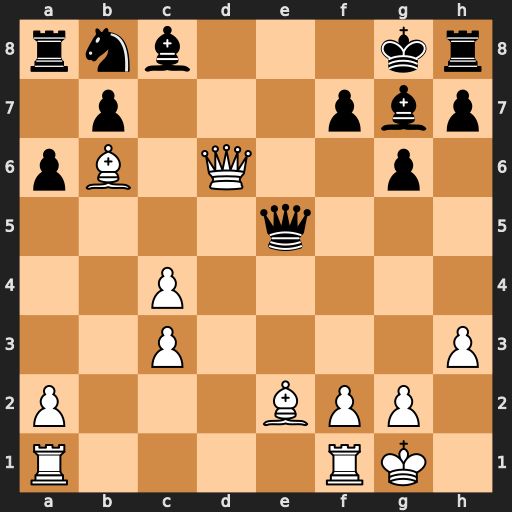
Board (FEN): rnb3kr/1p3pbp/pB1Q2p1/4q3/2P5/2P4P/P3BPP1/R4RK1
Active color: w
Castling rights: -
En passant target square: -
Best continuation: Qd8+ Bf8 Qxc8